Interaction volume radius: 5 \u00c5
Interaction volume height: 20 \u00c5
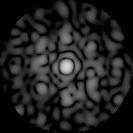
Disorder parameter: 0.7667